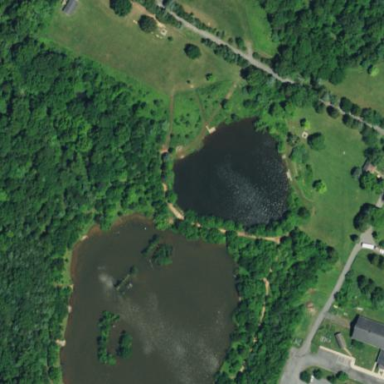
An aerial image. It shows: Serene pond surrounded by nature.